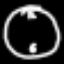
Label: clock